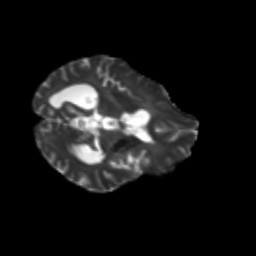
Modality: T2w
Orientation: axial
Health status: ill
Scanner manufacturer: siemens
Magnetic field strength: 3 T
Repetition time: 6.8 s
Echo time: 0.097 s